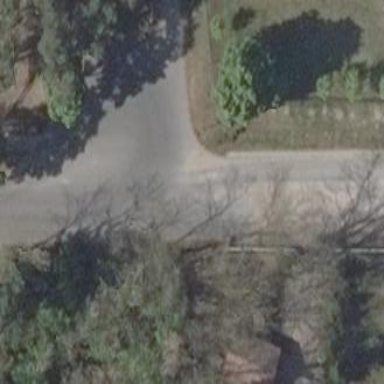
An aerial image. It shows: Driveway.